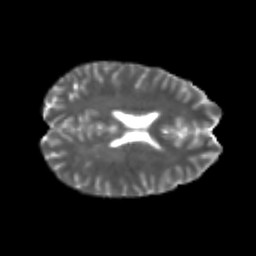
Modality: T2w
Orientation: axial
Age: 24
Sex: male
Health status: healthy
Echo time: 0.074 s